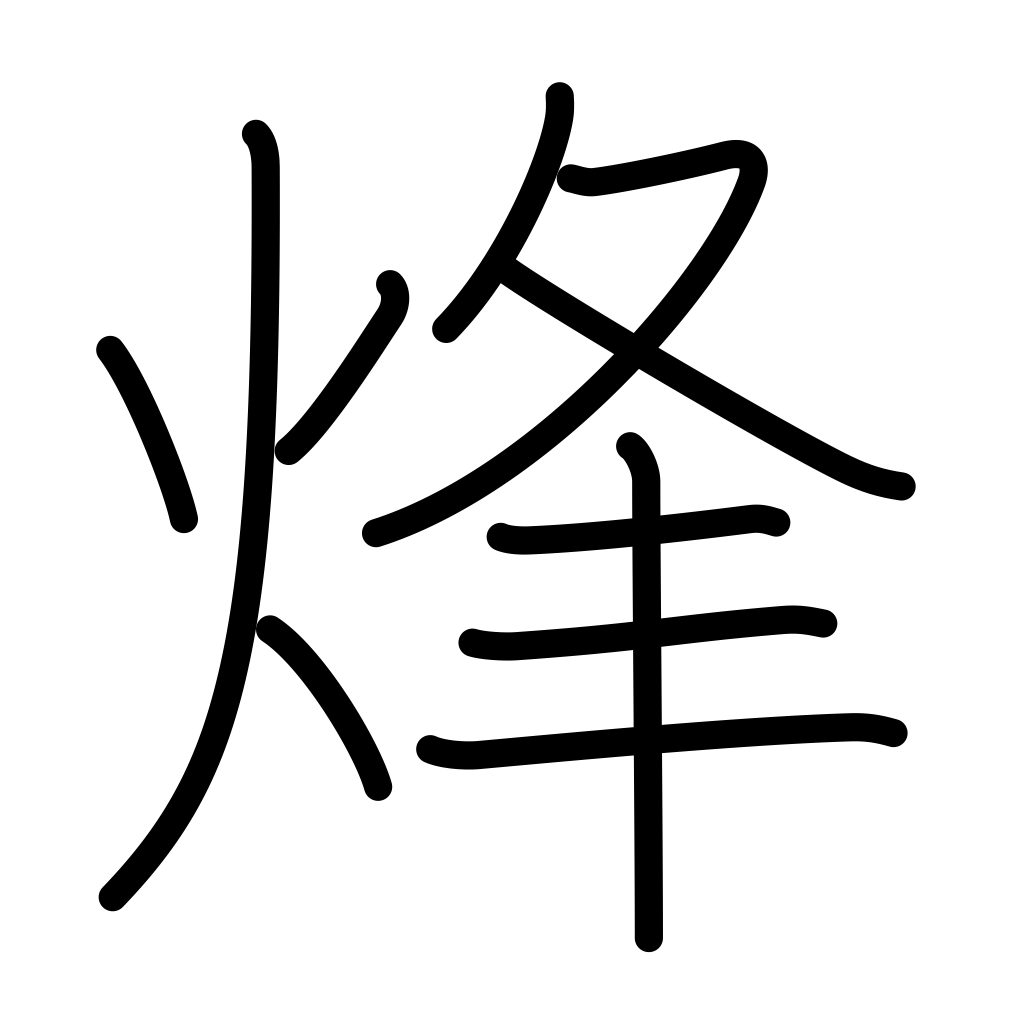
Meaning: signal fire